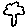
Label: tree